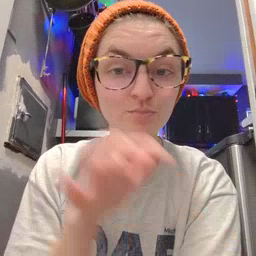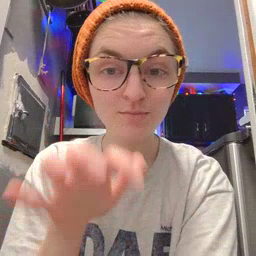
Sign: alligator